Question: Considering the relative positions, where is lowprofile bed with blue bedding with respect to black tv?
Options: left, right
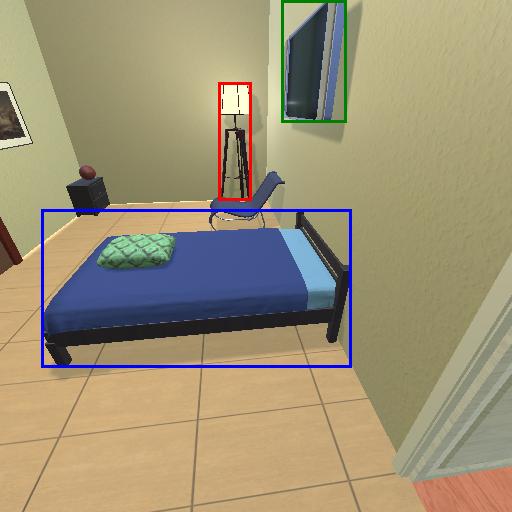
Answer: left